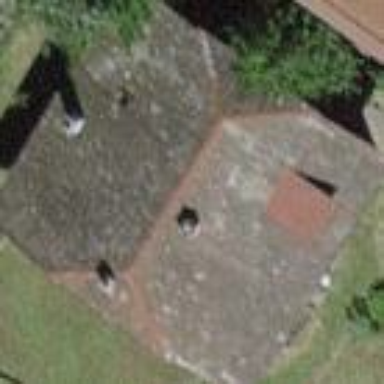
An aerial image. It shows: Building with half-hipped tile roof oriented across.